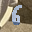
Label: 6